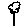
Label: flower